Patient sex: M
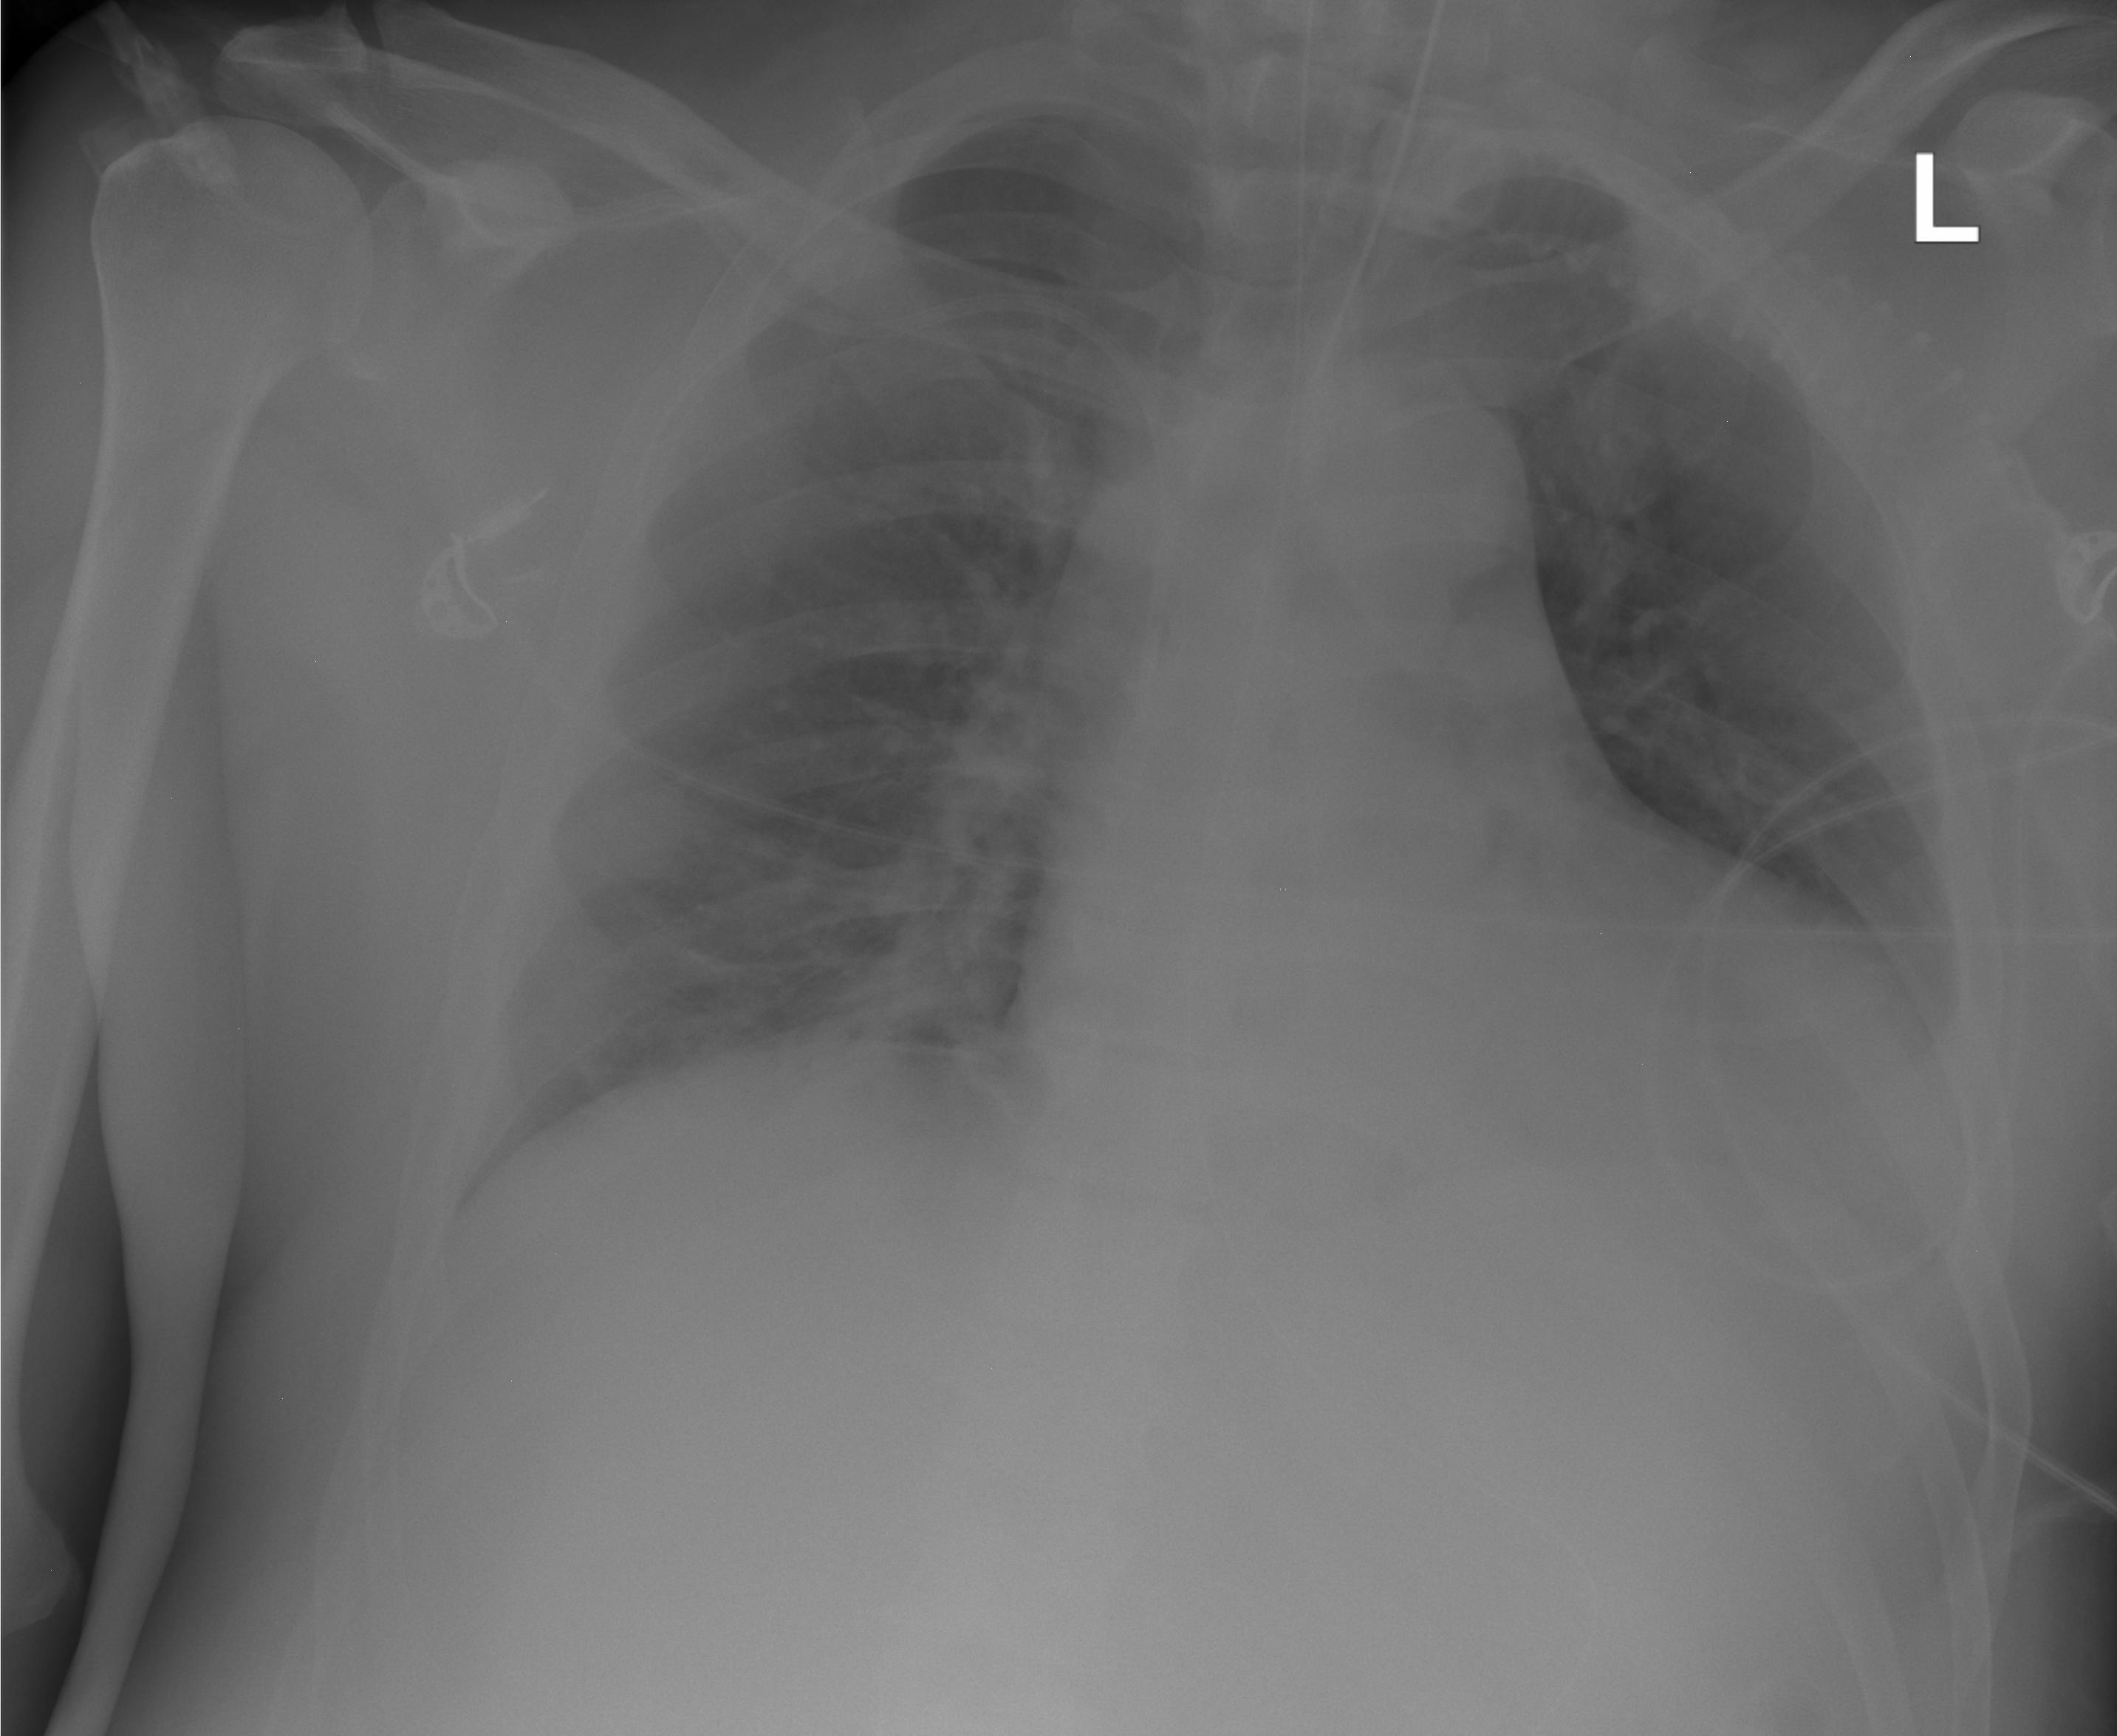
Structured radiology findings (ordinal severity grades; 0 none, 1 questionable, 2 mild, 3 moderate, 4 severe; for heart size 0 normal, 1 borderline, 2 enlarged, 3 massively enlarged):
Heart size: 2
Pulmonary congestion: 0
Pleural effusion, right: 0
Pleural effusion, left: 1
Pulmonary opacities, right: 3
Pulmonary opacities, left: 0
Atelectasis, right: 0
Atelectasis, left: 0